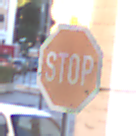
Verkehrszeichen: Stop
Umgebung: Outdoor, Urban
Tageszeit: SunriseSunset
Wetter: Clear
Licht: Natural
Jahreszeit: NotSpecified
Kontrast: MediumContrast